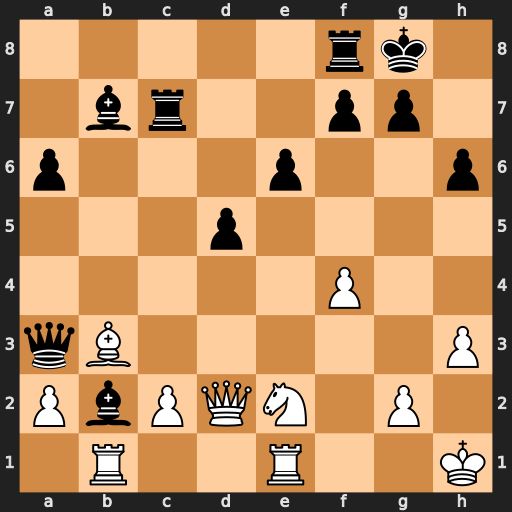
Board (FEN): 5rk1/1br2pp1/p3p2p/3p4/5P2/qB5P/PbPQN1P1/1R2R2K
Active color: w
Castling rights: -
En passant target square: -
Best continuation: c3 Bxc3 Nxc3